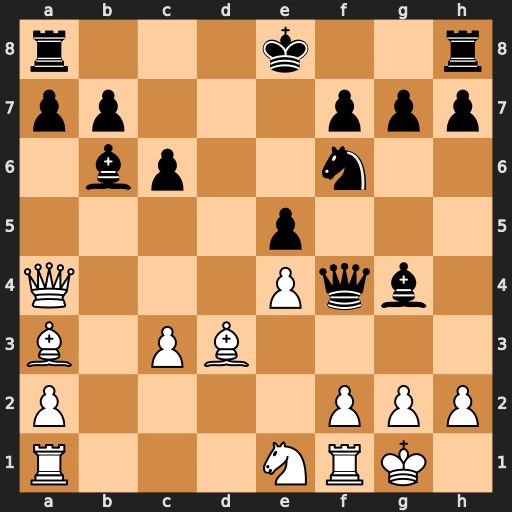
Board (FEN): r3k2r/pp3ppp/1bp2n2/4p3/Q3Pqb1/B1PB4/P4PPP/R3NRK1
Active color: w
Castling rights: kq
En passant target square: -
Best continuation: Bc1 Bd1 Qxd1